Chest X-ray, PA view. Patient: 25 years old, sex F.
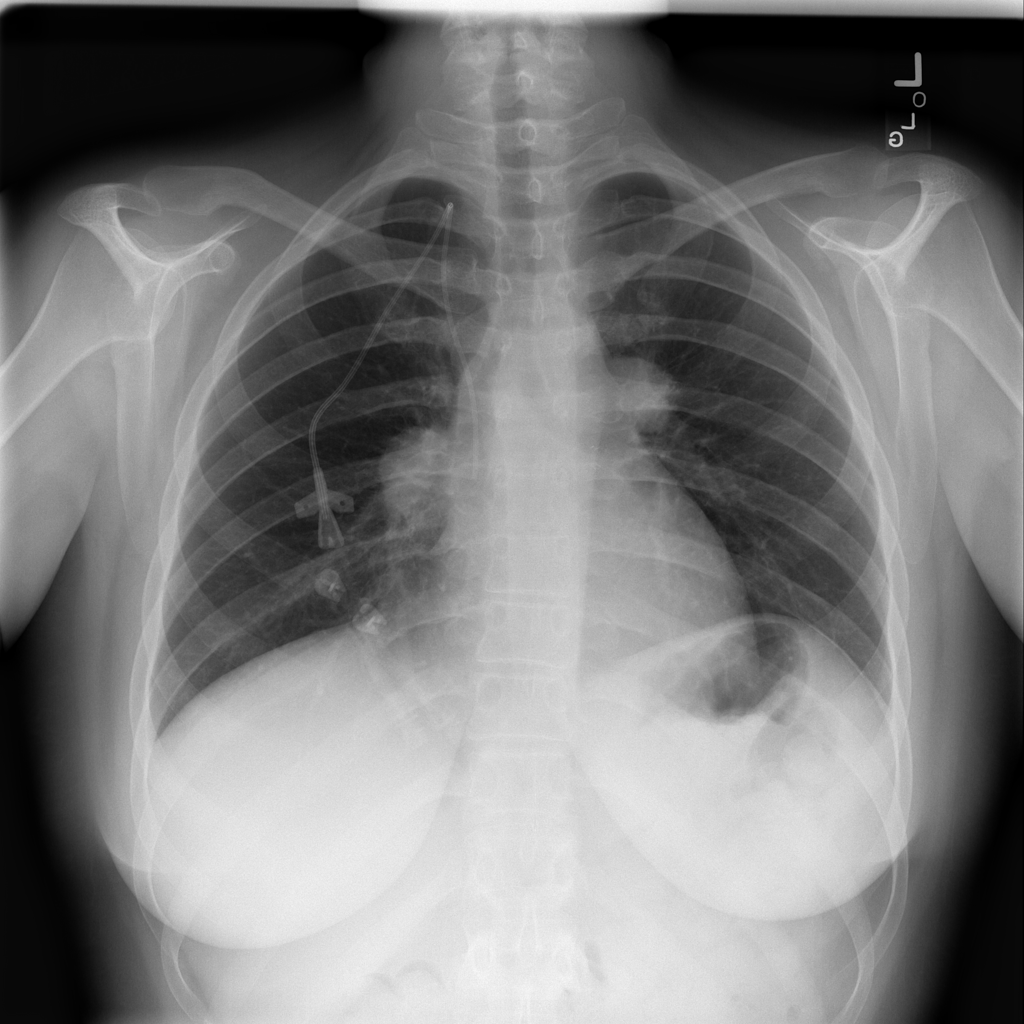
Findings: Infiltration